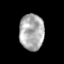
Tissue: skin
Cell type: Epithelial cells
Senescence score: 0.8951
Nuclear area (px): 872
Mean DAPI intensity: 172.405